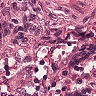
Metastatic tissue present: no